Brain MRI study timepoint: followup_recurrence
T1CE (contrast-enhanced T1) slice:
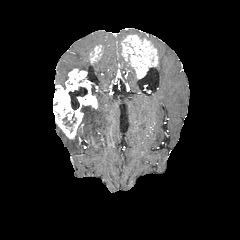
T2-FLAIR slice:
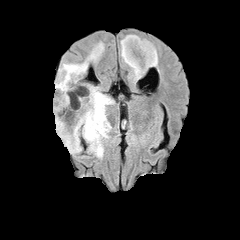